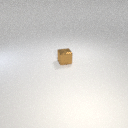
small brown metal cube